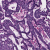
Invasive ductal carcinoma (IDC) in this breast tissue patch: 1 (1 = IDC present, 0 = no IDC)